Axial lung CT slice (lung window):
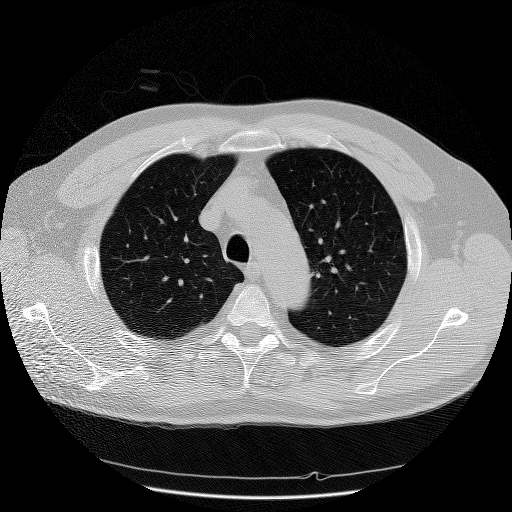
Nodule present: no